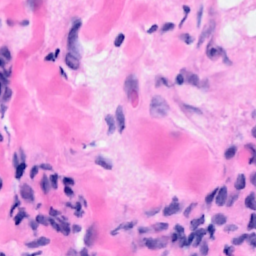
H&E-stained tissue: Breast